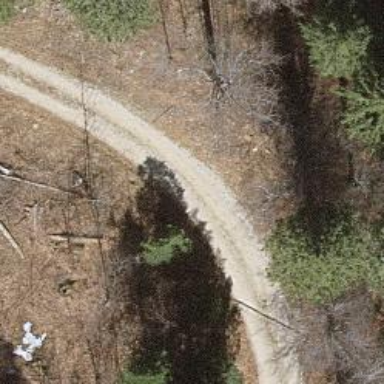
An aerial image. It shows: Gravel track with grade2 quality.